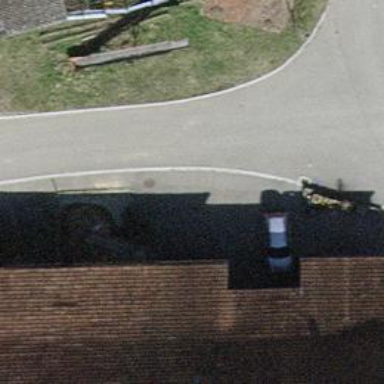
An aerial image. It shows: Residential road with asphalt surface.